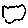
Label: cloud